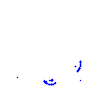
Particle: kaon